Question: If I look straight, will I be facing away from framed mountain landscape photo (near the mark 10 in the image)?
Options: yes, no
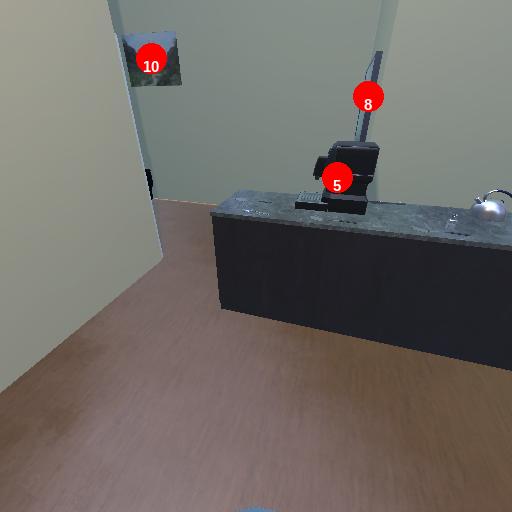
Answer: yes